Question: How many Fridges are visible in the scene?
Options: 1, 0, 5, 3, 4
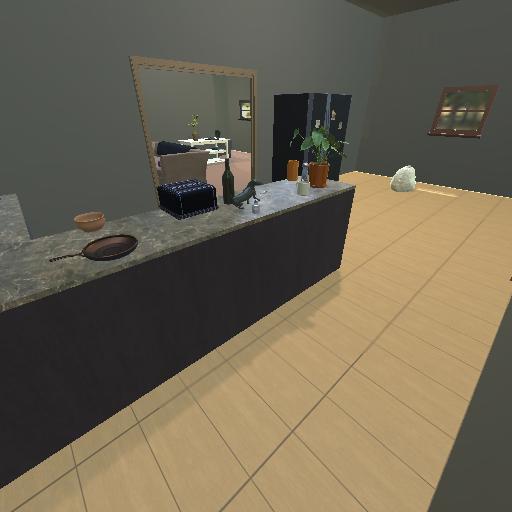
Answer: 1